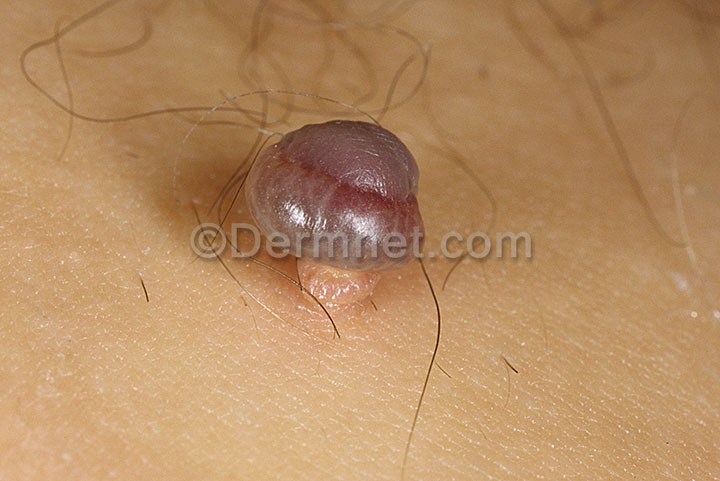
Disease: Seborrheic Keratoses and other Benign Tumors